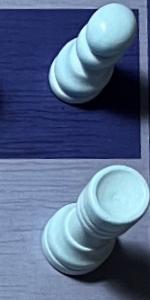
Label: Rook_White